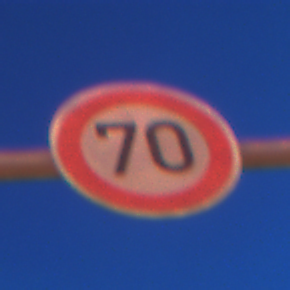
Verkehrszeichen: Geschwindigkeit70
Umgebung: Outdoor, Urban
Tageszeit: Night
Wetter: PartlyCloudy
Licht: Artificial
Jahreszeit: NotSpecified
Kontrast: HighContrast